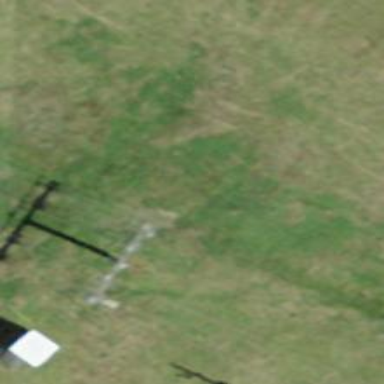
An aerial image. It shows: Pylon for aerialway.